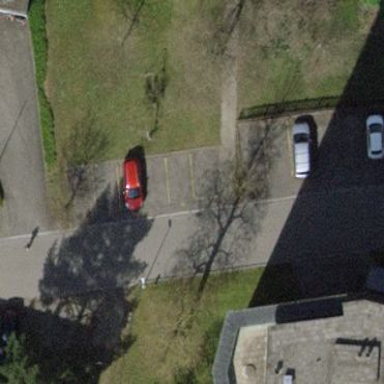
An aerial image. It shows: Street side parking area.